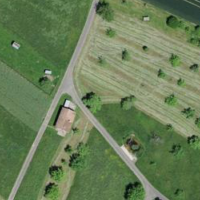
EUNIS habitat code: 40
Species observed at this site:
Corvus corone
Turdus philomelos
Sylvia borin
Dendrocopos major
Buteo buteo
Sylvia atricapilla
Strix aluco
Phylloscopus collybita
Cardamine pratensis
Erithacus rubecula
Pica pica
Phoenicurus ochruros
Sitta europaea
Phoenicurus phoenicurus
Columba livia
Garrulus glandarius
Falco tinnunculus
Picus viridis
Accipiter nisus
Cyanistes caeruleus
Sturnus vulgaris
Chloris chloris
Troglodytes troglodytes
Streptopelia decaocto
Ciconia ciconia
Passer domesticus
Fringilla coelebs
Regulus ignicapilla
Carduelis carduelis
Columba palumbus
Turdus merula
Passer montanus
Geum rivale
Parus major
Hirundo rustica
Milvus migrans
Milvus milvus
Turdus pilaris
Motacilla alba
Delichon urbicum